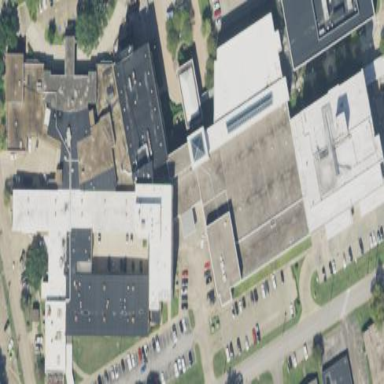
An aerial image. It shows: Hospital building.